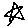
Label: star